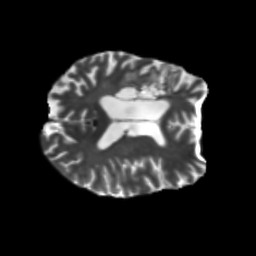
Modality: T2w
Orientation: axial
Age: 68
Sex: female
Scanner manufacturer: siemens
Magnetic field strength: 3 T
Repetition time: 5.47 s
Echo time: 0.0854 s